Interaction volume radius: 10 \u00c5
Interaction volume height: 15 \u00c5
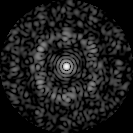
Disorder parameter: 0.7833